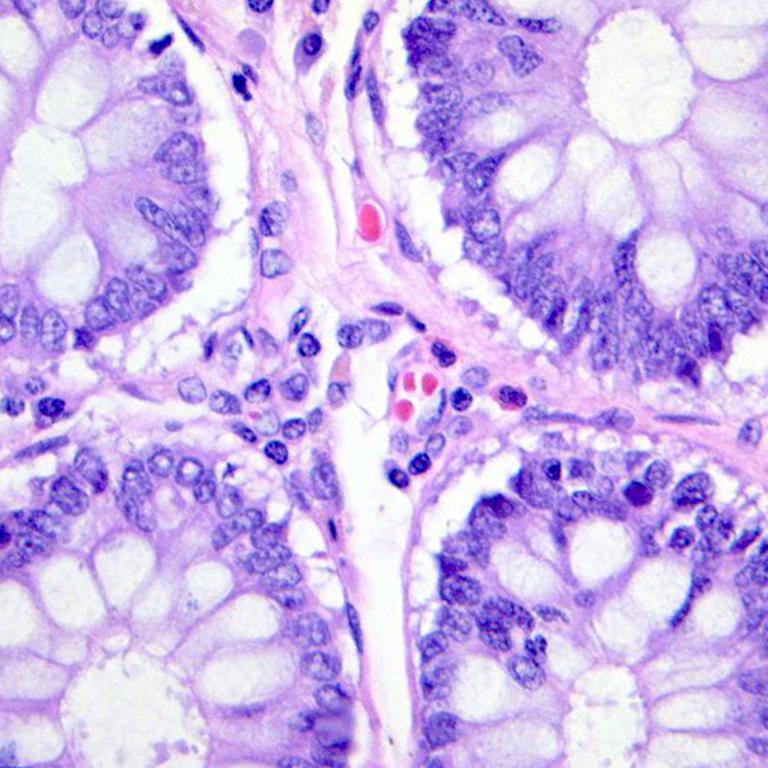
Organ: colon
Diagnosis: benign